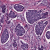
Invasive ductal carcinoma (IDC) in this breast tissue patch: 1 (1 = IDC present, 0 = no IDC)